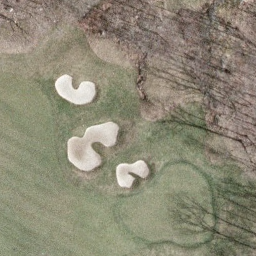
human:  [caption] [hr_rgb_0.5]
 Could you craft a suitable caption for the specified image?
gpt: There are turfs and some bunkers and withered trees in the golf course .

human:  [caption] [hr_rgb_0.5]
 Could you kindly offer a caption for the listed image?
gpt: A part of a golf course with green turfs and some bunkers and withered trees .

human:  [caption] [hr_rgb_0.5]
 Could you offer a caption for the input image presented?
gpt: This is a part of a golf course with green turfs and some bunkers and trees .

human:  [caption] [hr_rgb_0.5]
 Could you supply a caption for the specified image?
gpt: A part of a golf course with with green turfs and some bunkers and withered trees .

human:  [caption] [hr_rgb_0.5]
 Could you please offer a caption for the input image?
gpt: Green turfs and some bunkers and withered trees in the golf course .